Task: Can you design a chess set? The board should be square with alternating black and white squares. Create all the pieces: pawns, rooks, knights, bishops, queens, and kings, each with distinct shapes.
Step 516:
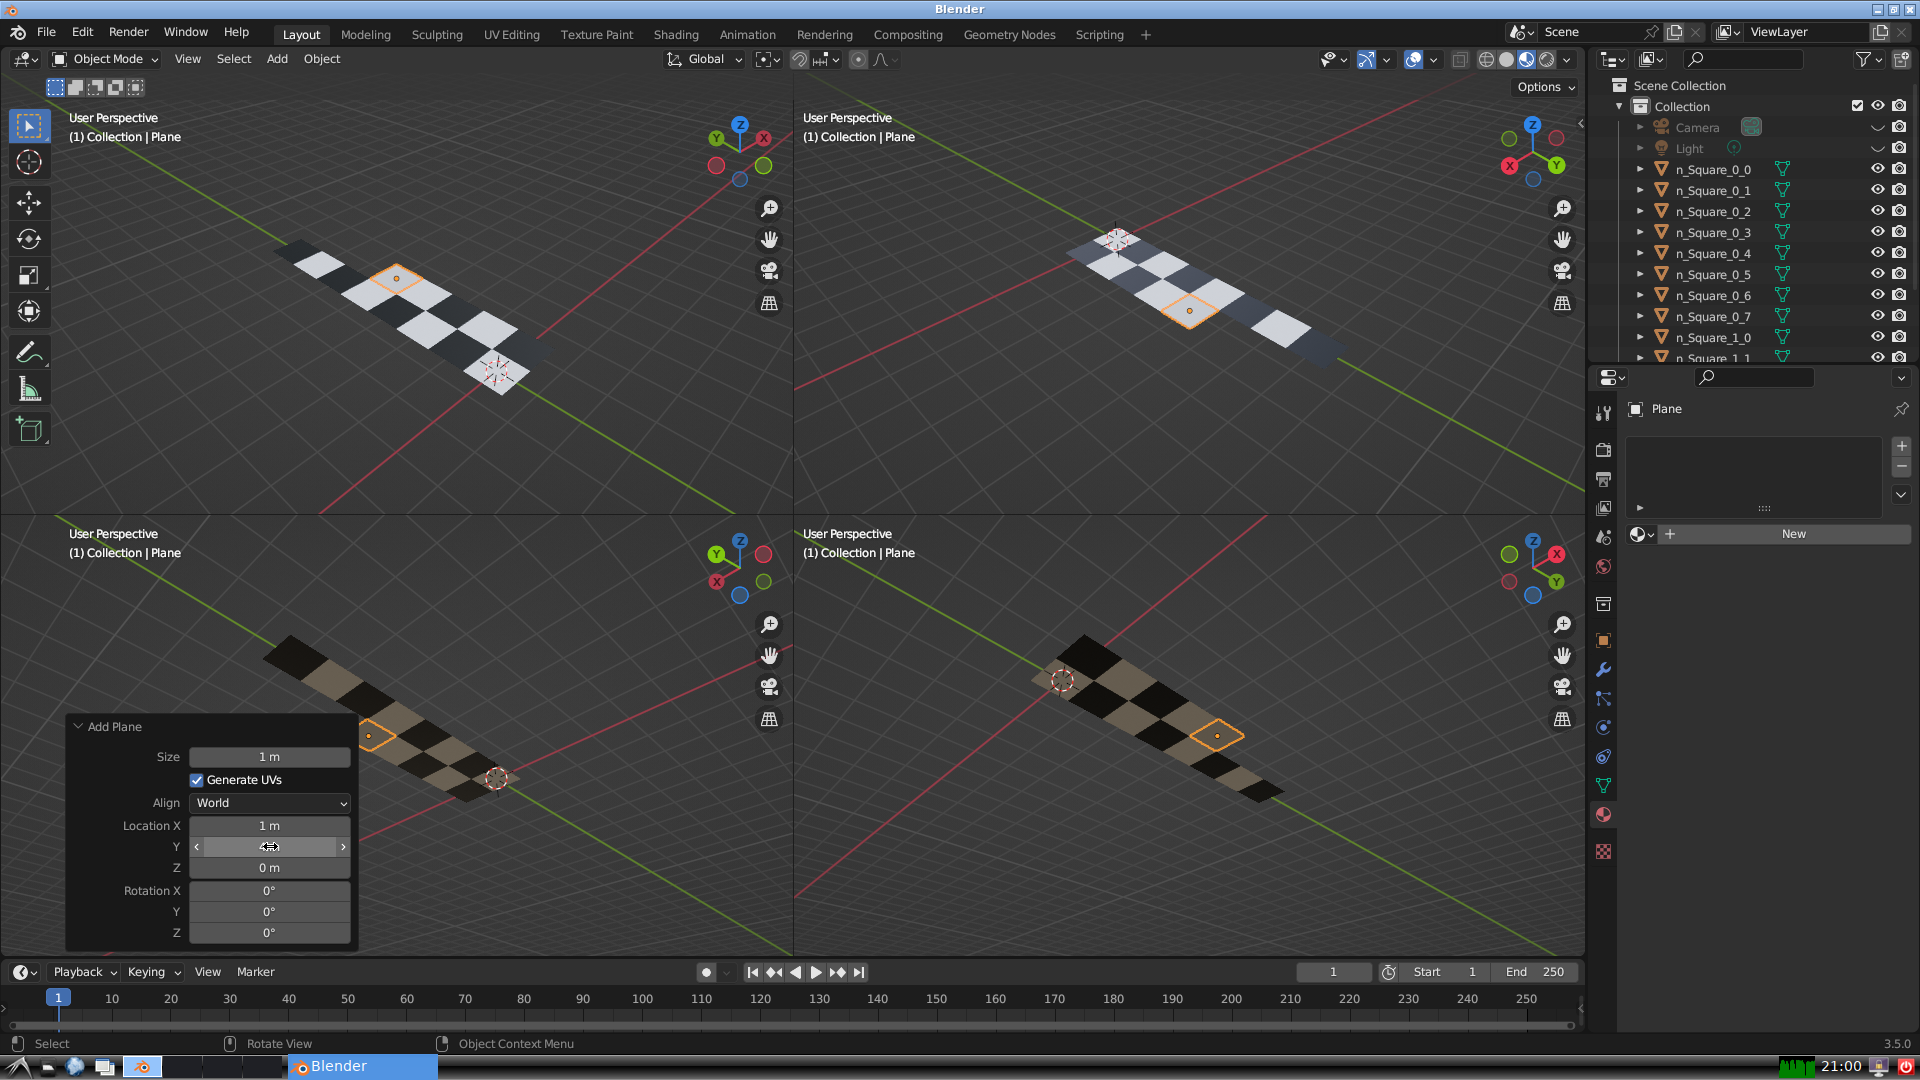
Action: {"mouse_move": [270, 867]}